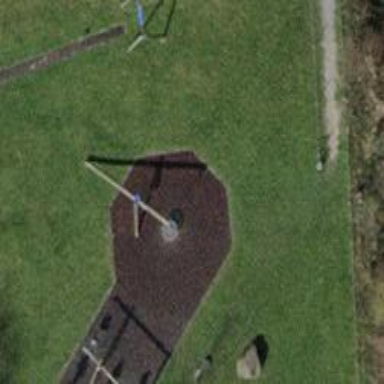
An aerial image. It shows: Playground area for leisure activities on the land.